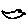
Label: bird